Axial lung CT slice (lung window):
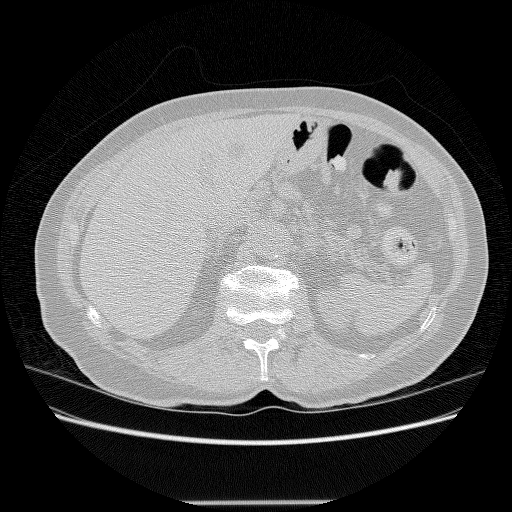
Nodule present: no